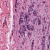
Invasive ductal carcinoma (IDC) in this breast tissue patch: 1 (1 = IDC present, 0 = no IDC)